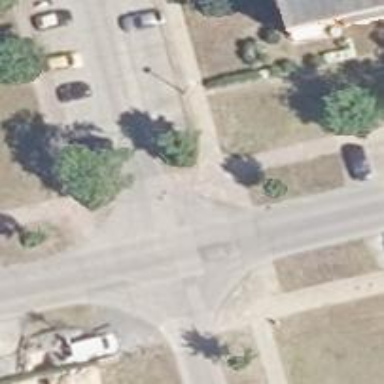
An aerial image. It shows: Unmarked crossing on the road.